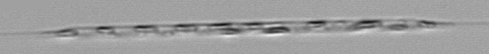
Label: Rhizosolenia